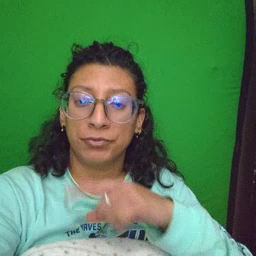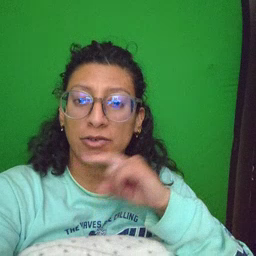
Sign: dryer